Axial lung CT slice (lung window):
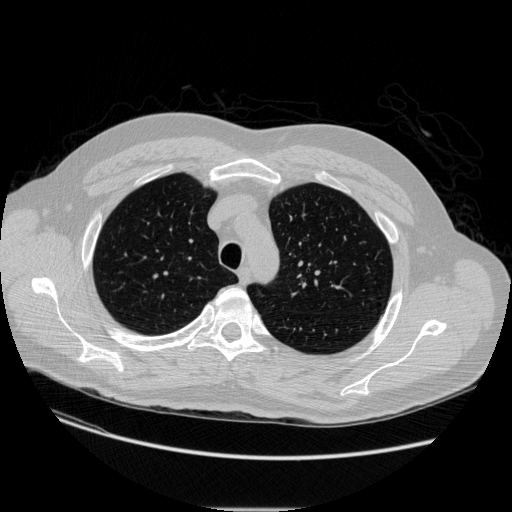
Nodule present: no